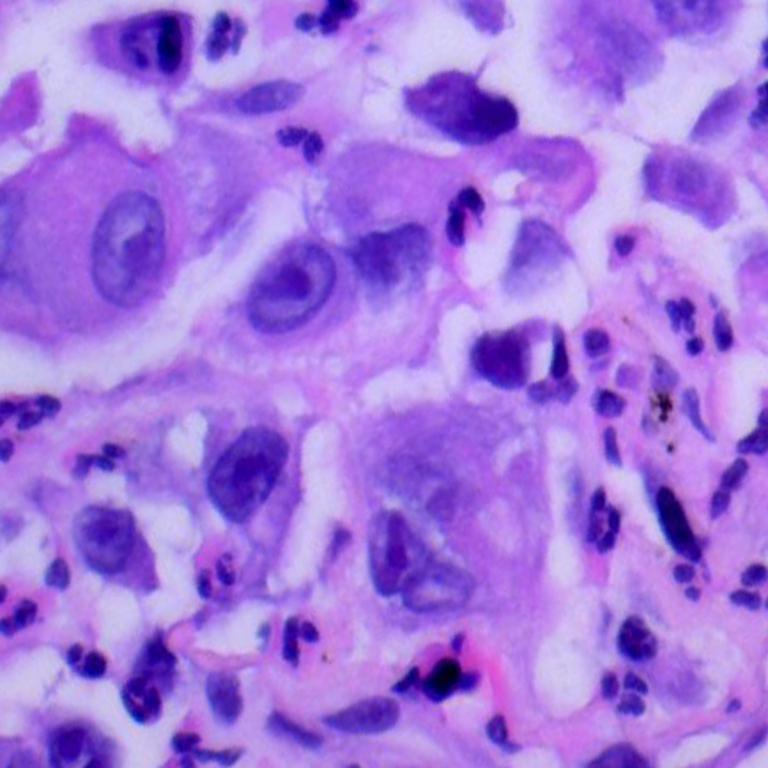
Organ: lung
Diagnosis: adenocarcinomas